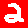
Digit: 2